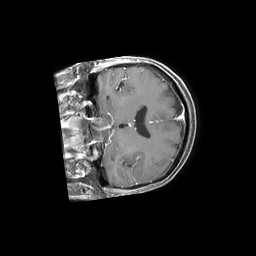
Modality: T1w
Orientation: coronal
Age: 75
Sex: female
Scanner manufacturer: philips
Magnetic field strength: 1.5 T
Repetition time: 0.1932 s
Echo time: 0.001953 s